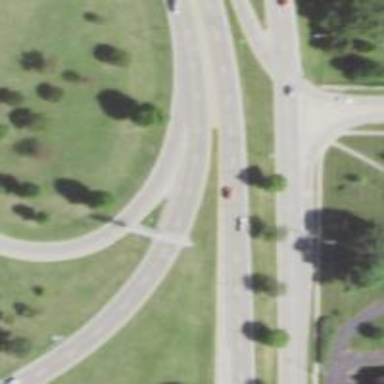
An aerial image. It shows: Trunk link highway.